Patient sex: M
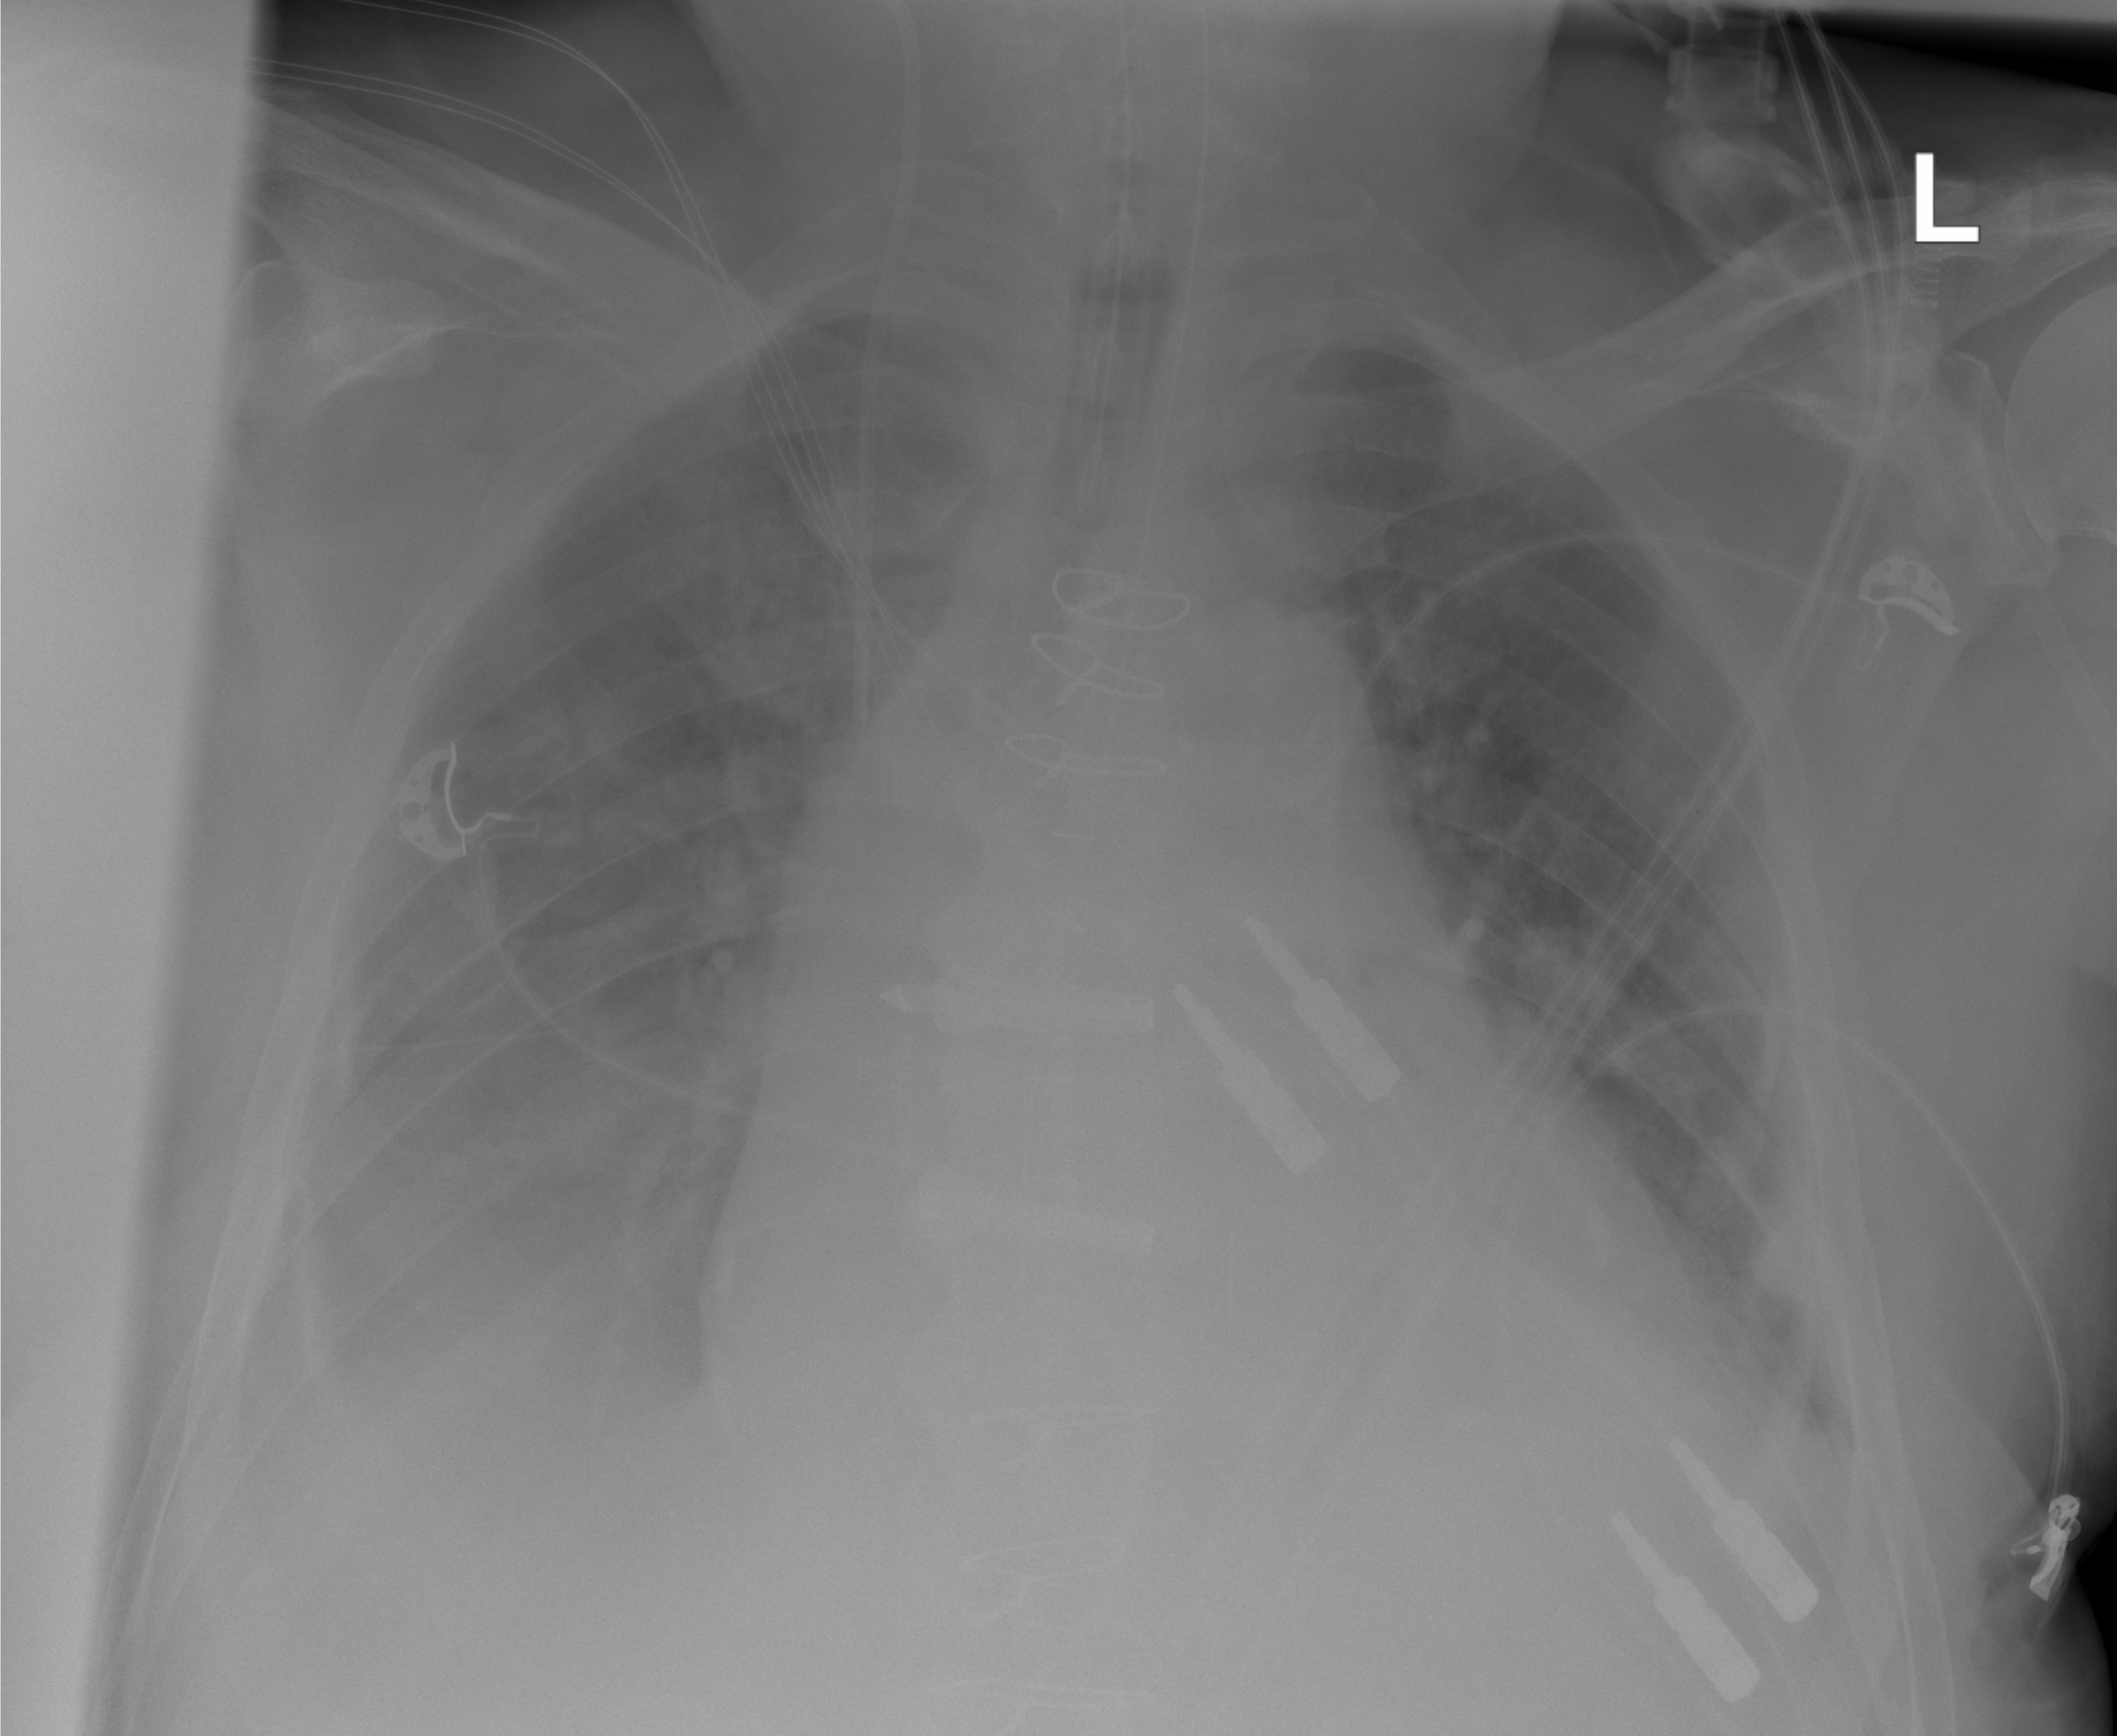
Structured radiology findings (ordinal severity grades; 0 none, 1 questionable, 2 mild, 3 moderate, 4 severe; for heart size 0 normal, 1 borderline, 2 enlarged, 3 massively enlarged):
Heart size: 3
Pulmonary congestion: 2
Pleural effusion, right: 3
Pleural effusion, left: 2
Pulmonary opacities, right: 0
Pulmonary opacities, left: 0
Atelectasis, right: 2
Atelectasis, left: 2